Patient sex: F
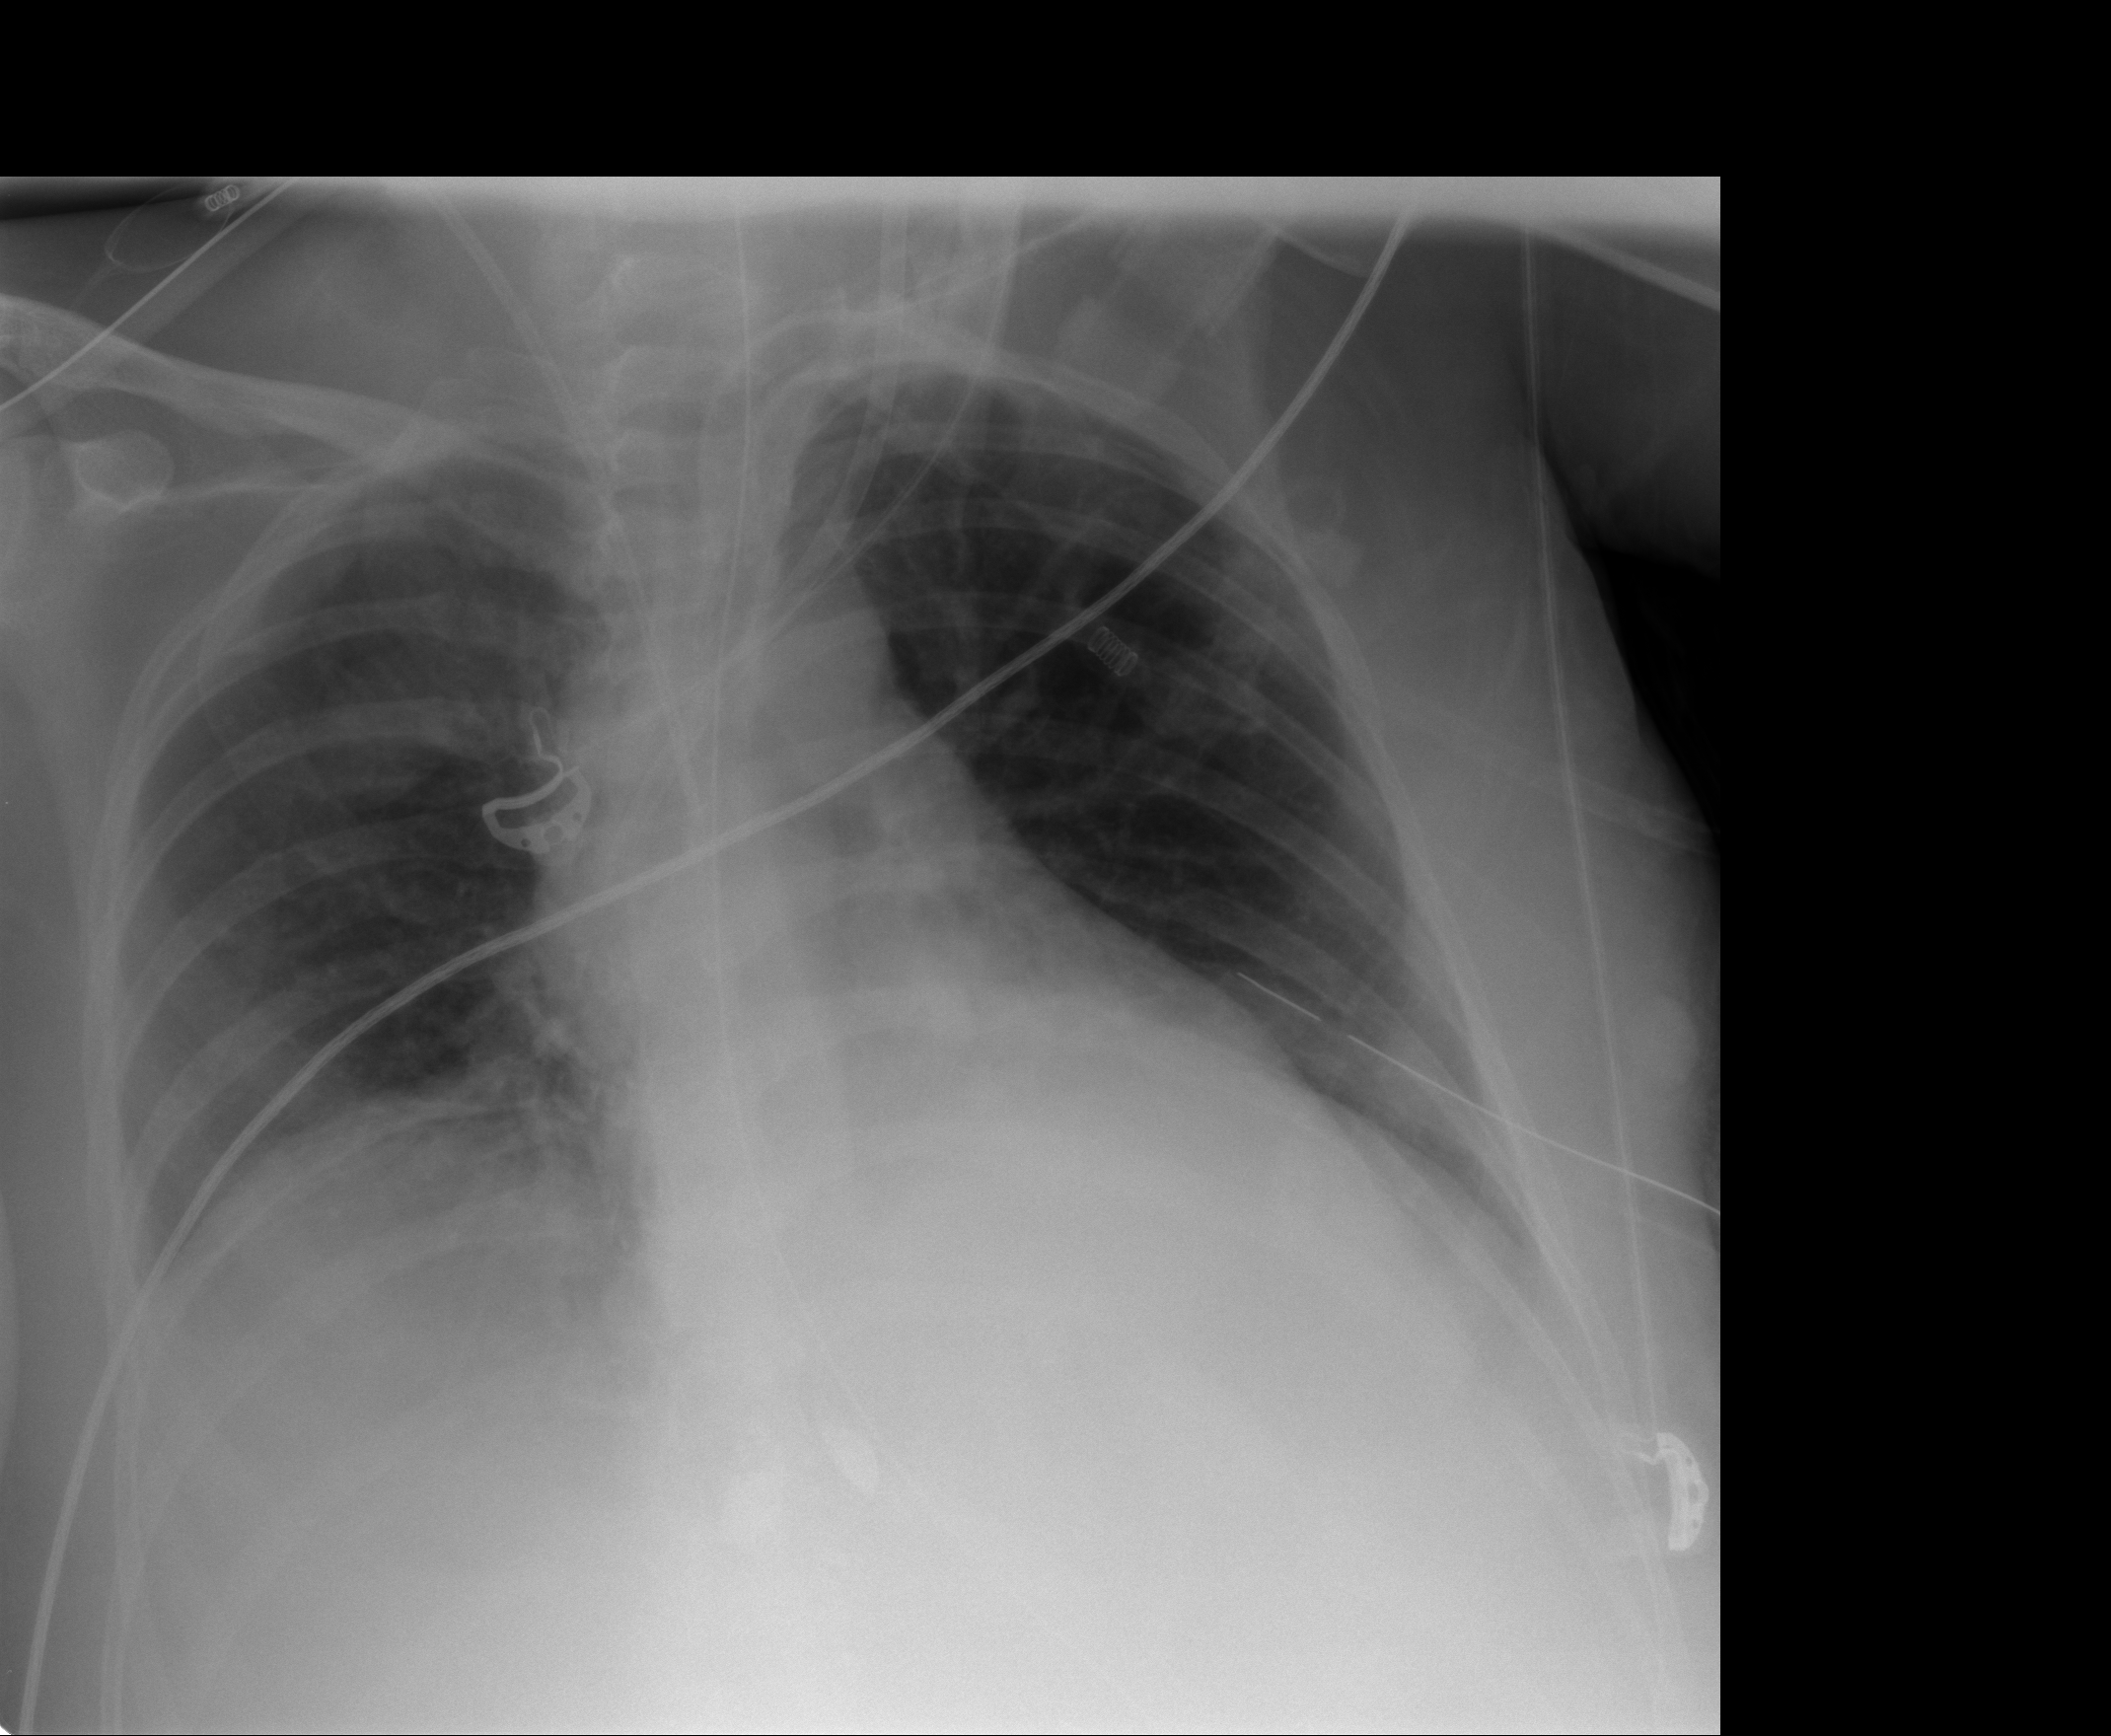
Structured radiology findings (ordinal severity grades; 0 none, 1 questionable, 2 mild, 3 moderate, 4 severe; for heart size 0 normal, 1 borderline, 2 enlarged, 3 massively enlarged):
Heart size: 0
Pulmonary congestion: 2
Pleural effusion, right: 3
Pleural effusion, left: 2
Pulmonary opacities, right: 0
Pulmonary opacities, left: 0
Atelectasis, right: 3
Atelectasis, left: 3